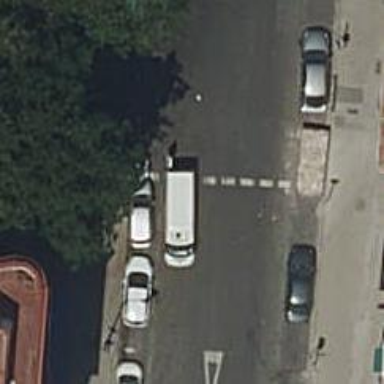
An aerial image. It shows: Marked crossing on the road.